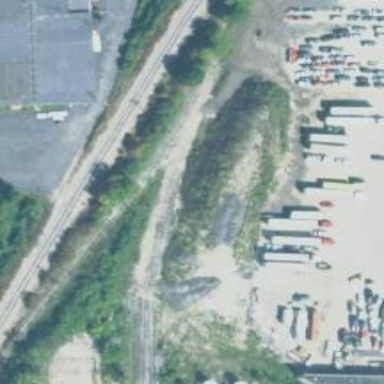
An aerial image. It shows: Abandoned railway spur.